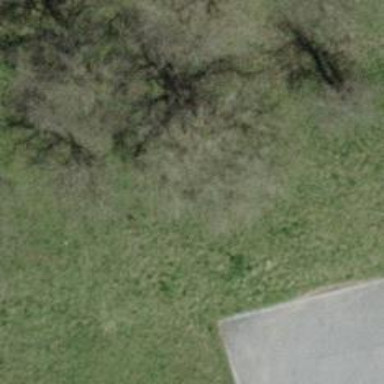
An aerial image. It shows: Beautiful tree in nature.